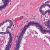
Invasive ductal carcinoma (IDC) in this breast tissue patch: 0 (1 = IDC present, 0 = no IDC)